Question: Here are two examples:
'''
sum(list(map(lambda x:x,range(10))))
'''
and
'''
sum(range(10))
'''
The second example does not require a 'list()', but the first one does. Why?
How do I know when is 'list()' a necessity? Similarly using 'list()' for 'min()' and 'max()'.
I am running python 3.3.5 with ipython 2.2.0. Here is what I see:

---
'print(sum)' results in '<built-in function sum>' from python console and '<function sum at 0x7f965257eb00>' from ipythonNotebook. Looks like an issue with hidden imports in notebook.
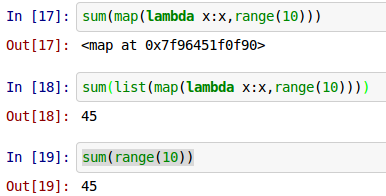
Answer: Neither of the examples require the use of 'list'. The 'sum' builtin function works with any iterable, so converting the result of 'map' to a list isn't necessary.
Just in case, make sure you are indeed using the 'sum' function. Doing something like 'from numpy import *' would override that. (you can simply 'print sum' and see what you get).